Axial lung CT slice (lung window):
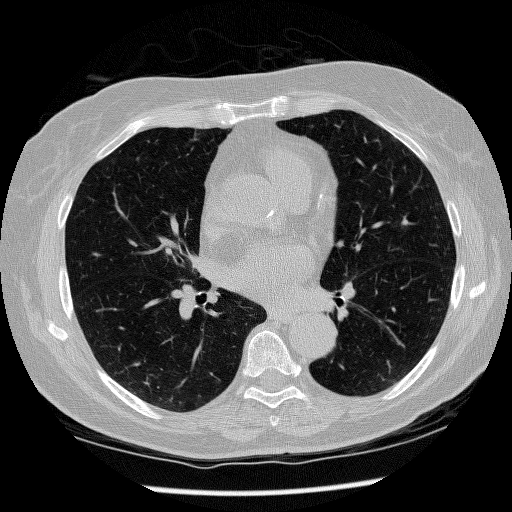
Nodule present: no